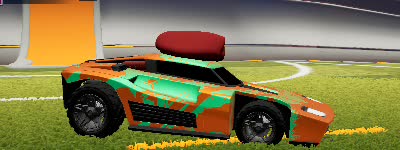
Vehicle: breakout